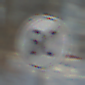
Verkehrszeichen: EndeGeschwindigkeit80
Umgebung: Outdoor, Suburban
Tageszeit: MorningAfternoon
Wetter: PartlyCloudy
Licht: Natural
Jahreszeit: NotSpecified
Kontrast: HighContrast